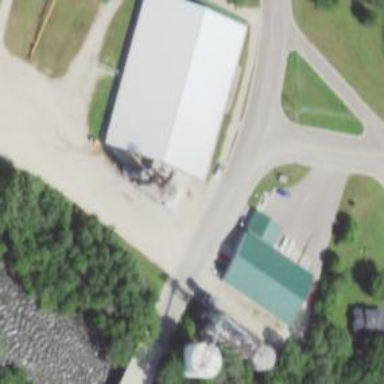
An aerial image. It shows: Silo.